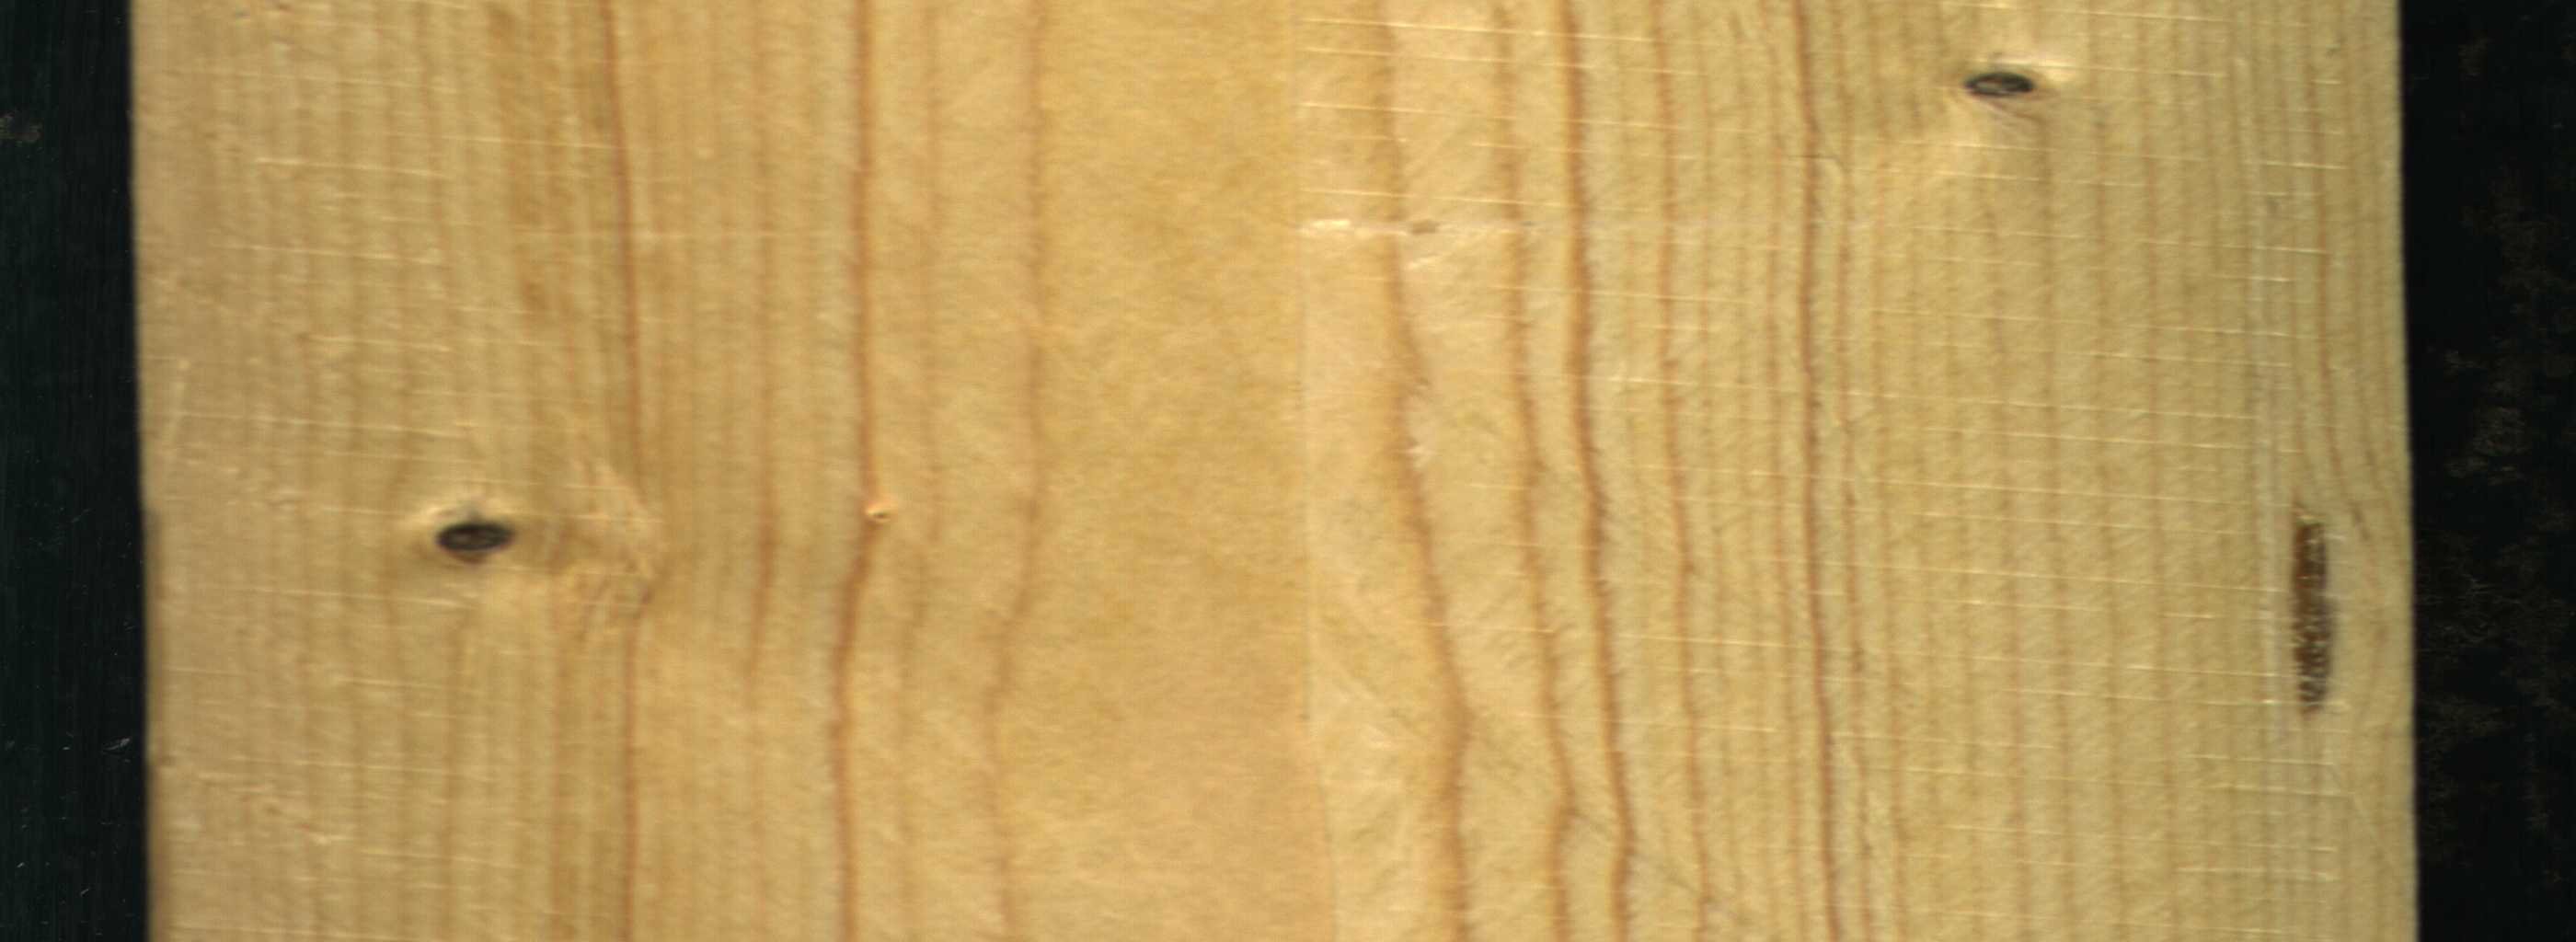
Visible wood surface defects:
resin
Dead_Knot
Dead_Knot